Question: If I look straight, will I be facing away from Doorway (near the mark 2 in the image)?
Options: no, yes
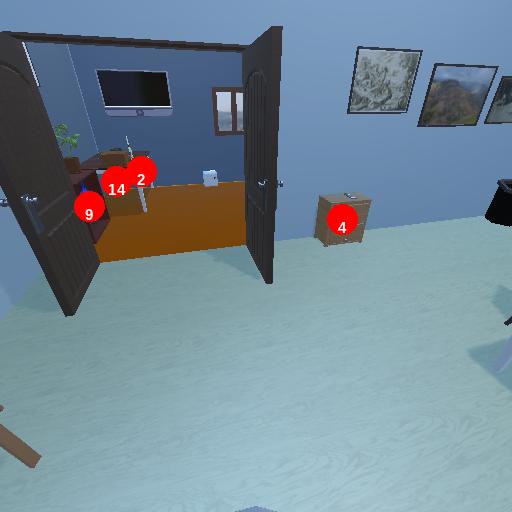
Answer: no